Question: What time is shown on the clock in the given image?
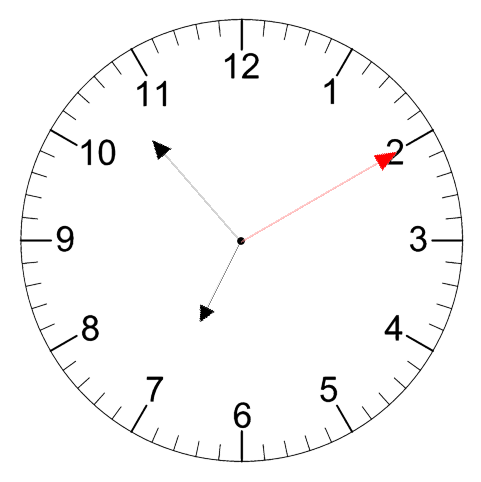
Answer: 06:53:10